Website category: movie
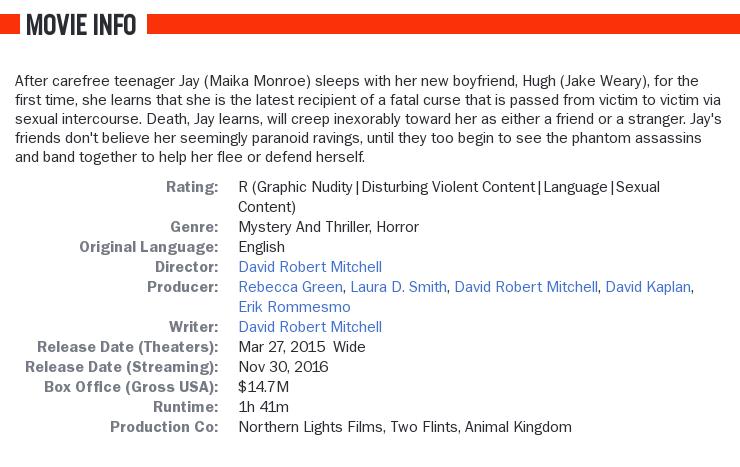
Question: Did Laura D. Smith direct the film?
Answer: no

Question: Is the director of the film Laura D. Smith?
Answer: no

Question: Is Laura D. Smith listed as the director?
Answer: no

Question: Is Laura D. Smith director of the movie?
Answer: no

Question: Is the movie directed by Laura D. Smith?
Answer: no

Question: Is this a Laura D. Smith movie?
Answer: no

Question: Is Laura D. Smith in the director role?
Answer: no

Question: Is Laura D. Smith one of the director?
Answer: no

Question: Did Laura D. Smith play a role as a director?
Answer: no

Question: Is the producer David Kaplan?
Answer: yes

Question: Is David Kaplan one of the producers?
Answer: yes

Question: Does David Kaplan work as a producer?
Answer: yes

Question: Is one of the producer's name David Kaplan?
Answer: yes

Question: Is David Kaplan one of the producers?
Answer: yes

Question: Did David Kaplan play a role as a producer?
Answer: yes

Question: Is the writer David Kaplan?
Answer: no

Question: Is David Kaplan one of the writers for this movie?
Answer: no

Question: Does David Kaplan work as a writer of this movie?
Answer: no

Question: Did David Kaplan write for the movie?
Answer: no

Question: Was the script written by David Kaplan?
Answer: no

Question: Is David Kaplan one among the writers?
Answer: no

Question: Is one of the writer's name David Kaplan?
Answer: no

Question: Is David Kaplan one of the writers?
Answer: no

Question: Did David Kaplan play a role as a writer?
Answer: no

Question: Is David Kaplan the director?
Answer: no

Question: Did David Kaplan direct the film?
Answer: no

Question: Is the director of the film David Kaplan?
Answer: no

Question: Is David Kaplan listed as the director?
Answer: no

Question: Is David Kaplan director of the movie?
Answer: no

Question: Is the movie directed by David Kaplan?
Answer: no

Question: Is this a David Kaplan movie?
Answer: no

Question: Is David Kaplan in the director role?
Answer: no

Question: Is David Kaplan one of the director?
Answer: no

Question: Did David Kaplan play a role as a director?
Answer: no

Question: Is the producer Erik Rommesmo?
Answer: yes

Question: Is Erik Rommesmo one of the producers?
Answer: yes

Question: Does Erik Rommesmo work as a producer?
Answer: yes

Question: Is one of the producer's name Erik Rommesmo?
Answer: yes

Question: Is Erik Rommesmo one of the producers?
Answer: yes

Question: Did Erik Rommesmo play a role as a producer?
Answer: yes

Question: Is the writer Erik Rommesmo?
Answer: no

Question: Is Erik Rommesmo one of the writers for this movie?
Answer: no

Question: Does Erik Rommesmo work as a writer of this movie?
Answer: no

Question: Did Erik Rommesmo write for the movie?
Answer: no

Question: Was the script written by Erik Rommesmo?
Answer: no

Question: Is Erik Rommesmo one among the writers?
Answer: no

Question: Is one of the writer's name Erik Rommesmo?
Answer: no

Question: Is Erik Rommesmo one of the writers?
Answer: no

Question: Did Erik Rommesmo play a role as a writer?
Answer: no

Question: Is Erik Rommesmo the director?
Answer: no

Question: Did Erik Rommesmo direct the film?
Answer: no

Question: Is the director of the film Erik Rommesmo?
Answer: no

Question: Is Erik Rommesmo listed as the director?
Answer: no

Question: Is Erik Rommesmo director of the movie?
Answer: no

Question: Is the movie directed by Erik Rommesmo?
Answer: no

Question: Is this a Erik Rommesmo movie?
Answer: no

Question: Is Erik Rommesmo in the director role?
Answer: no

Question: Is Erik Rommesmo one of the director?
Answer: no

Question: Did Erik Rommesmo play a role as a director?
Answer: no

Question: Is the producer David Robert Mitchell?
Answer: no

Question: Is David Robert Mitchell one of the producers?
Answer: no

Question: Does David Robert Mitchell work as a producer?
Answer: no

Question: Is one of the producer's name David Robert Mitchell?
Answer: no

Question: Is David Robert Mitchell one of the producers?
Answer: no